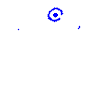
Particle: electron